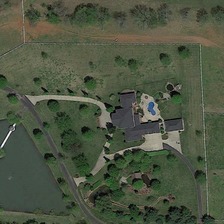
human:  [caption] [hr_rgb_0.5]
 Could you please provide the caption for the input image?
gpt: several buildings are surrounded by some sparse green trees near a pond .

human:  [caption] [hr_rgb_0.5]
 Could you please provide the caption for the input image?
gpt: several buildings are surrounded by some sparse green trees near a pond .

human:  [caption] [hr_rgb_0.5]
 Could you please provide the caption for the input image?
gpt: several buildings are surrounded by some sparse green trees near a pond .

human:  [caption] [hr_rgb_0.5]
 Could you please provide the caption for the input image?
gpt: several buildings are surrounded by some sparse green trees near a pond .

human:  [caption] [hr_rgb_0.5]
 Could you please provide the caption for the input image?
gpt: several buildings are surrounded by some sparse green trees near a pond .